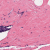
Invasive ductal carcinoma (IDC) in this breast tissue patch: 0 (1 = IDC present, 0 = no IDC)